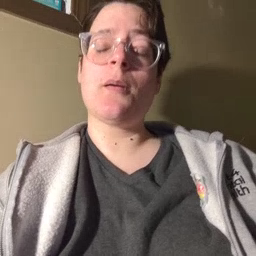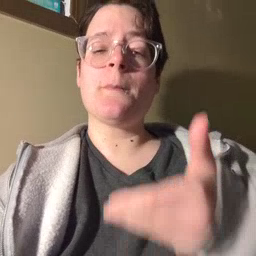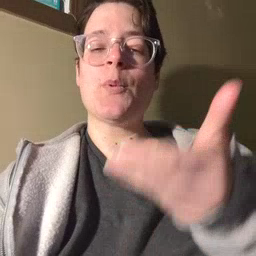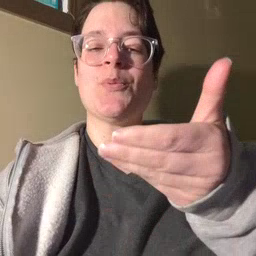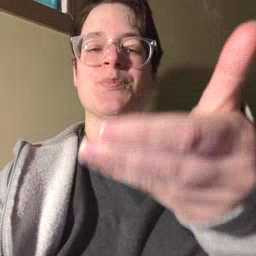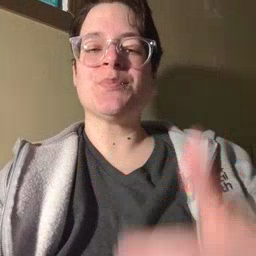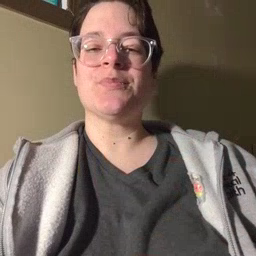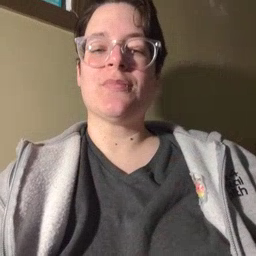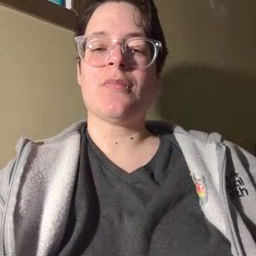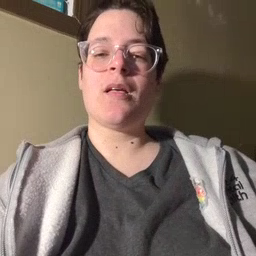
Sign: boat